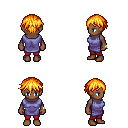
a pixel art fantasy rpg character, female body template, human, dark skin, chain tabard jacket, red pants, light blonde short bangs hairstyle, bracelets, four views (front, back, left, right), 2x2 character sprite sheet, small pixel art, hard edges, no anti-aliasing